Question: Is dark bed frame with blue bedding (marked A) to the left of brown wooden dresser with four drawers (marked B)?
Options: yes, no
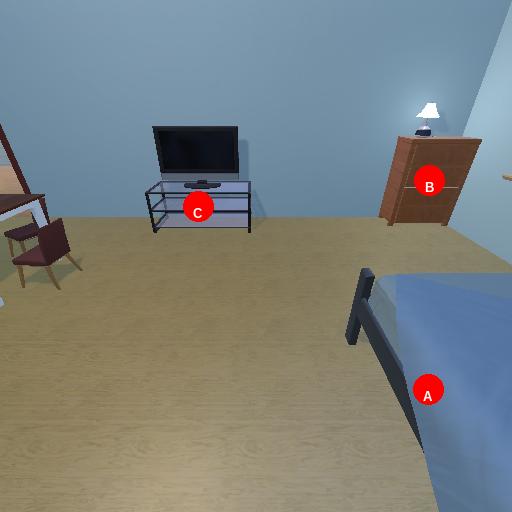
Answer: yes